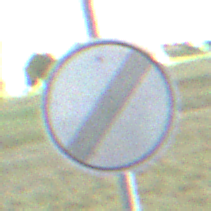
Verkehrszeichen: EndeSaemtlicherBegrenzungen
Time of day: Night
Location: Outdoor (Nature)
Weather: Clear
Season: NotSpecified
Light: Natural